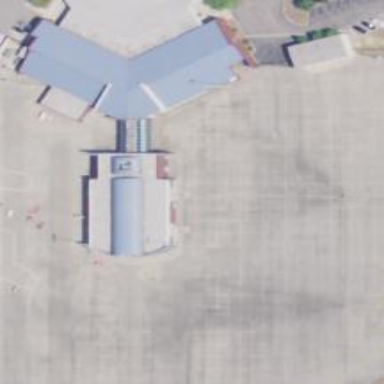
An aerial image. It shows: Airport gate.